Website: crate-barrel
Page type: payment
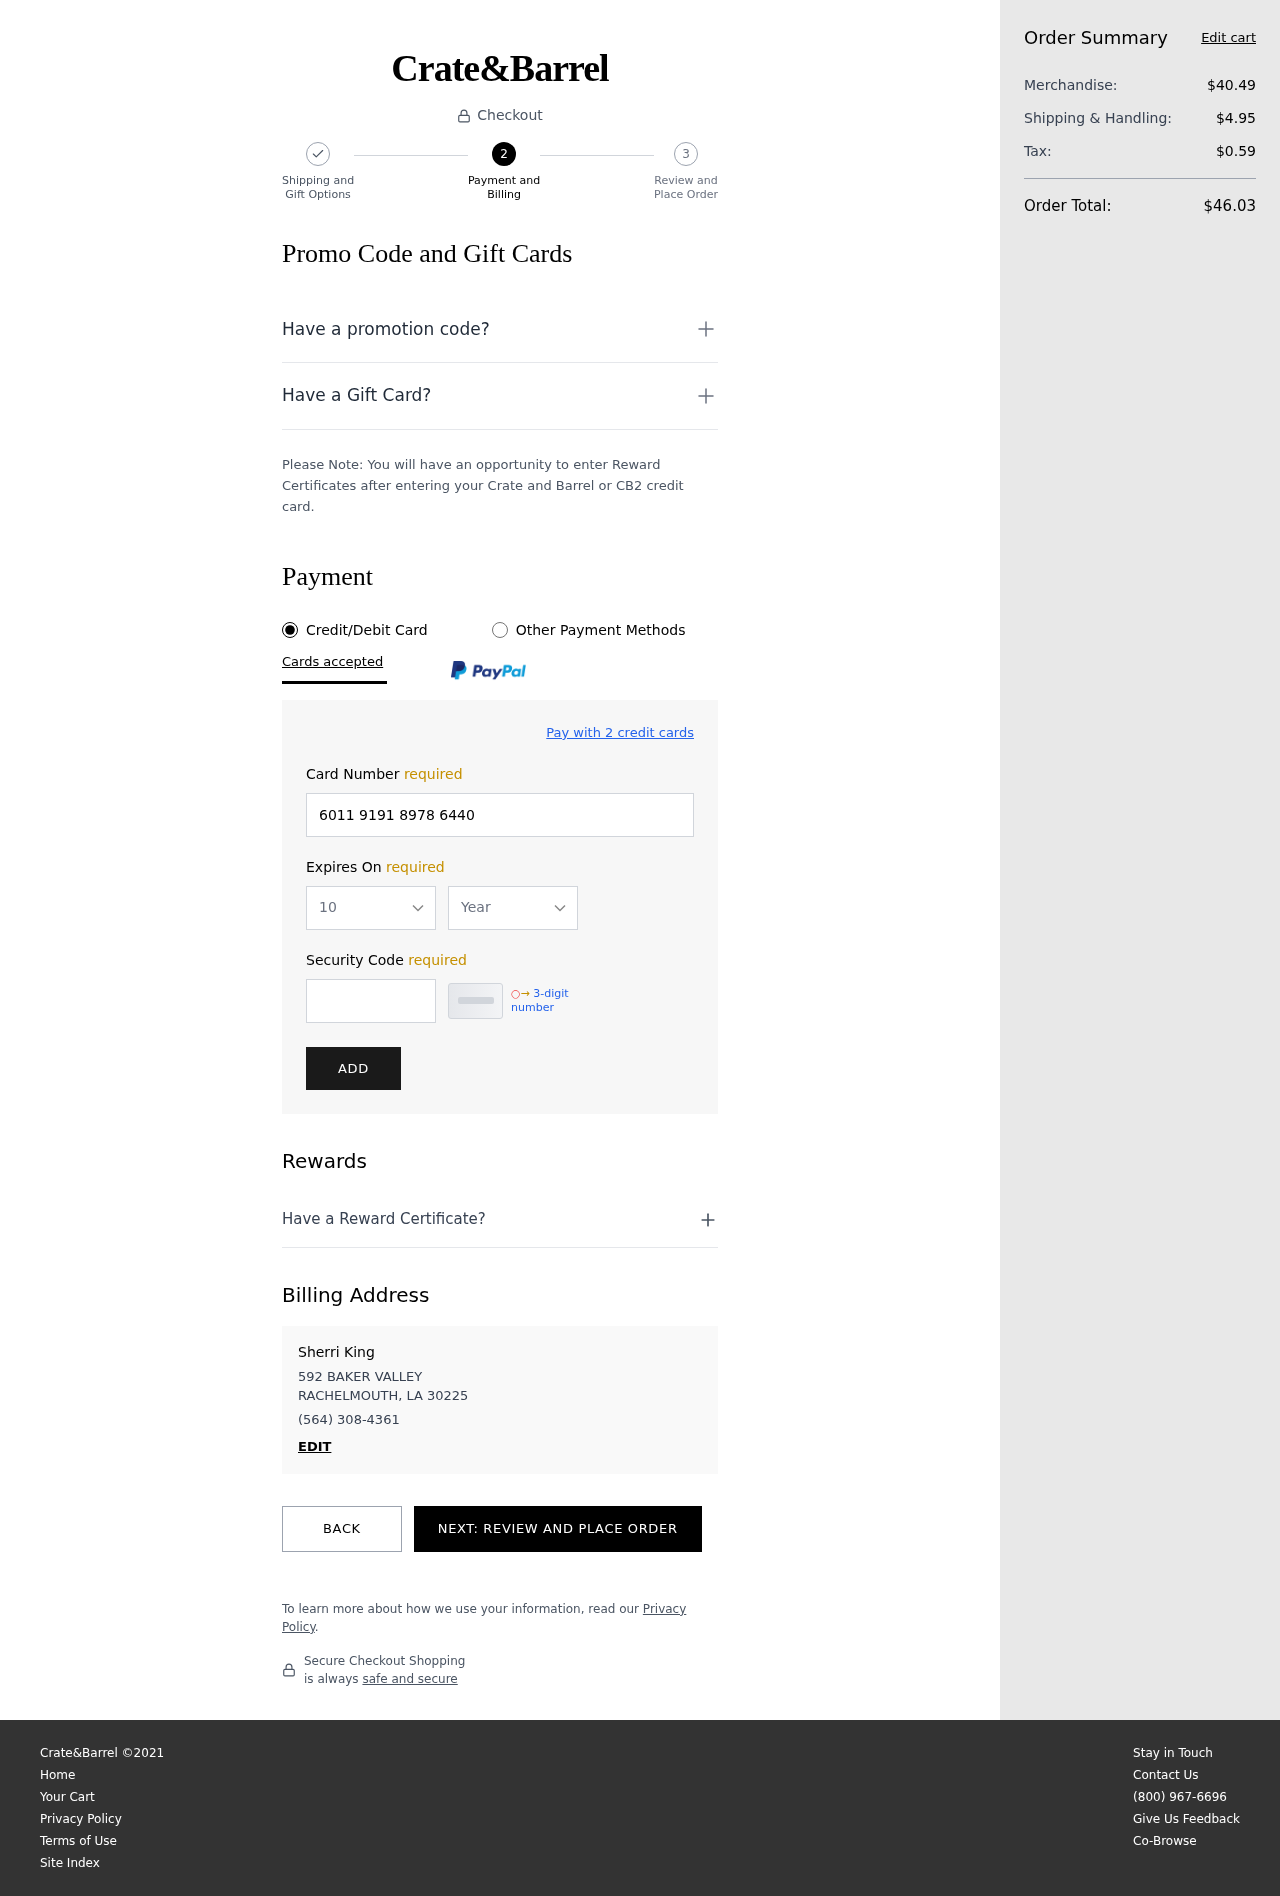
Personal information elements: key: PII_CARD_EXPIRY_MONTH
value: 10
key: PII_CARD_EXPIRY_YEAR
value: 30
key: PII_CITY_STATE_ZIP
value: RACHELMOUTH, LA 30225
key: PII_FULLNAME
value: Sherri King
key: PII_PHONE
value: (564) 308-4361
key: PII_STREET
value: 592 BAKER VALLEY
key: PII_CARD_NUMBER
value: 6011 9191 8978 6440
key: PII_CARD_CVV
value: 252
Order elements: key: ORDER_SUBTOTAL
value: $40.49
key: ORDER_SHIPPING_COST
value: $4.95
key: ORDER_TAX
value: $0.59
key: ORDER_TOTAL
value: $46.03